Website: bh-photo
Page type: customer-info-address
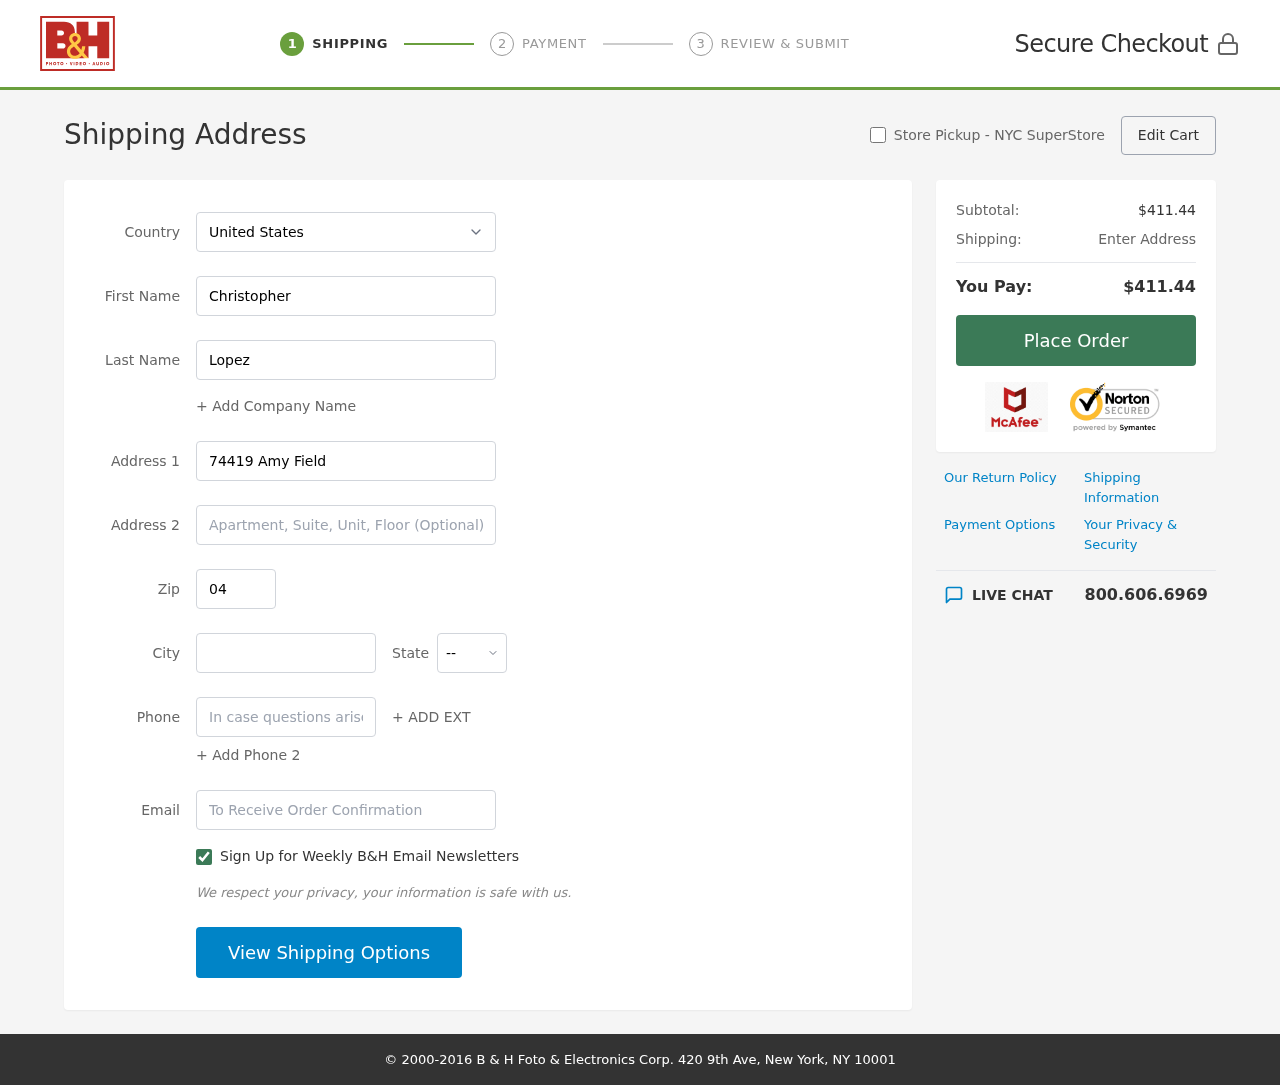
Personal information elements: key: PII_CITY
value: Port Johnberg
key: PII_COUNTRY
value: United States
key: PII_EMAIL
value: clopez@hotmail.com
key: PII_FIRSTNAME
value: Christopher
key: PII_LASTNAME
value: Lopez
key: PII_PHONE
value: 4042573435
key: PII_POSTCODE
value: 04074
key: PII_STATE_ABBR
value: VA
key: PII_STREET
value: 74419 Amy Field
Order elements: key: ORDER_SUBTOTAL
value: $411.44
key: ORDER_TOTAL
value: $411.44